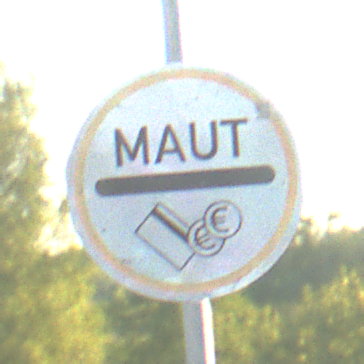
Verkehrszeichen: MautflichtigeStrecke
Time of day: SunriseSunset
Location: Outdoor (RoadRail)
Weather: Clear
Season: NotSpecified
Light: Natural